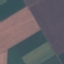
Land use / land cover class: AnnualCrop